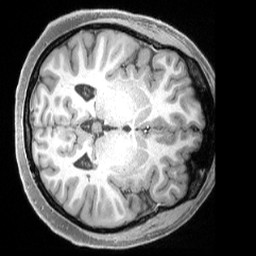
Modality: T1w
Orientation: axial
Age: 26
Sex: female
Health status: ill
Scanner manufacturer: siemens
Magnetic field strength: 3 T
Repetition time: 2.4 s
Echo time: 0.00222 s